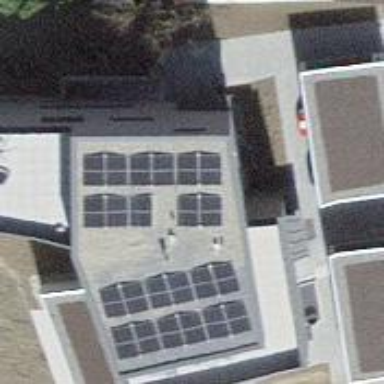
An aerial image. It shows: Solar power generator using photovoltaic panels.